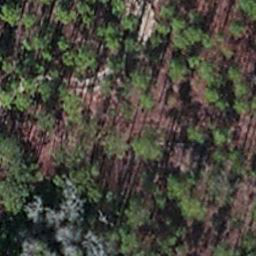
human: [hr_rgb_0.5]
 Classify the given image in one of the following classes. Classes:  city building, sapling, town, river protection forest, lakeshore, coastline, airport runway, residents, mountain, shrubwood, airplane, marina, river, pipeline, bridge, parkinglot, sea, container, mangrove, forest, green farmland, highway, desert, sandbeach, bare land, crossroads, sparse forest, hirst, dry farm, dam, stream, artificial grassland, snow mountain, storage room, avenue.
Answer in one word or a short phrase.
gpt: sapling